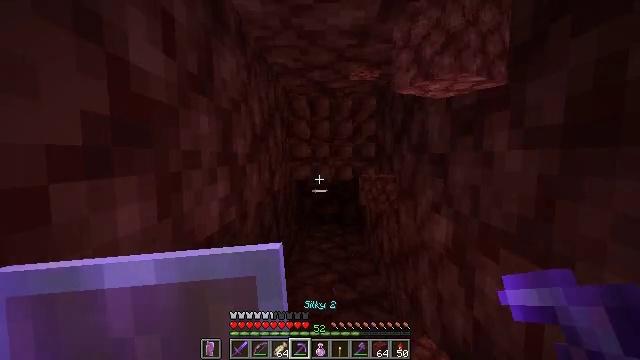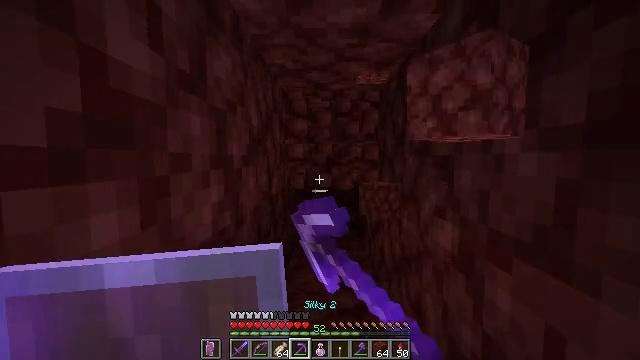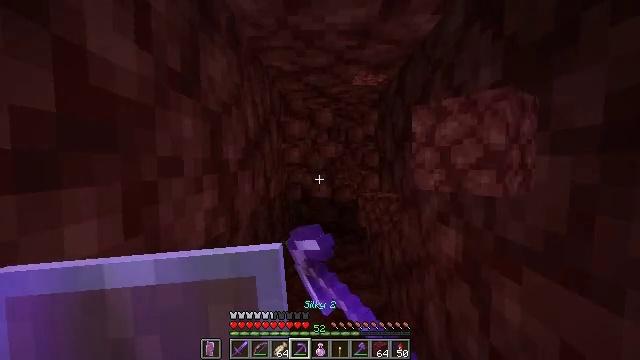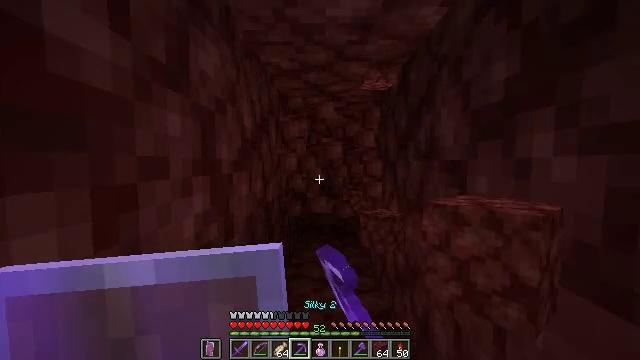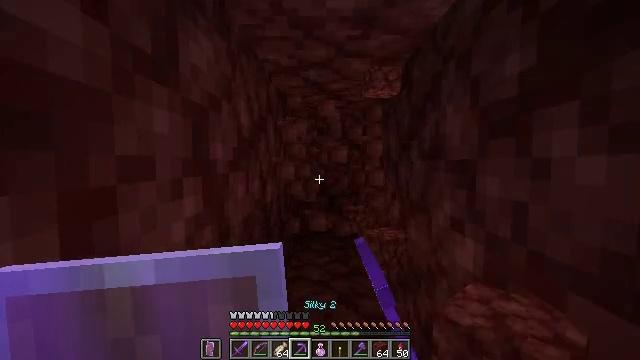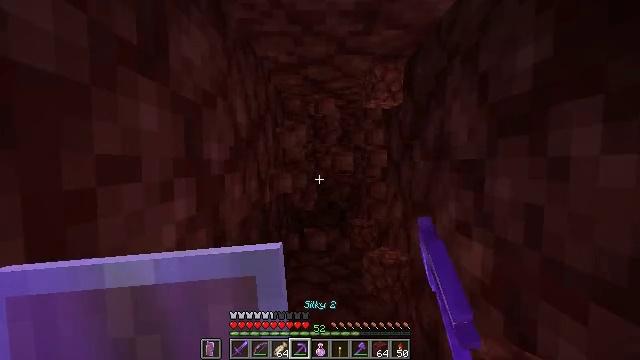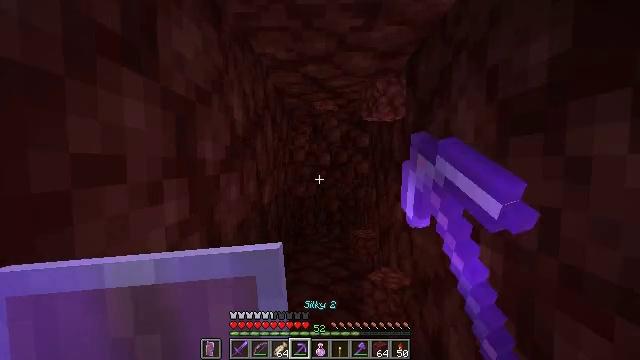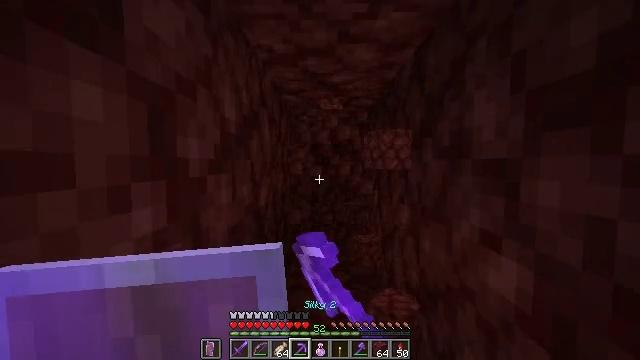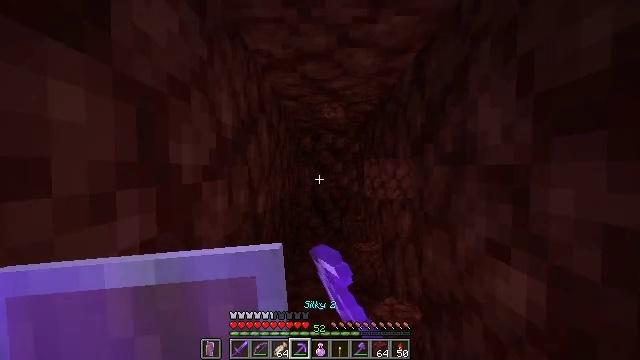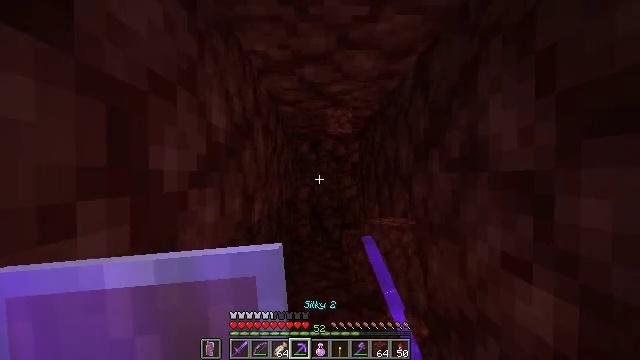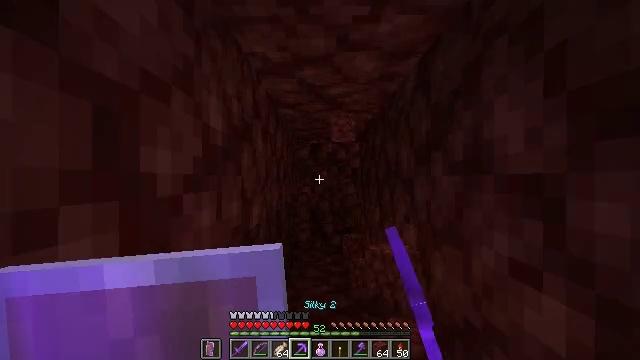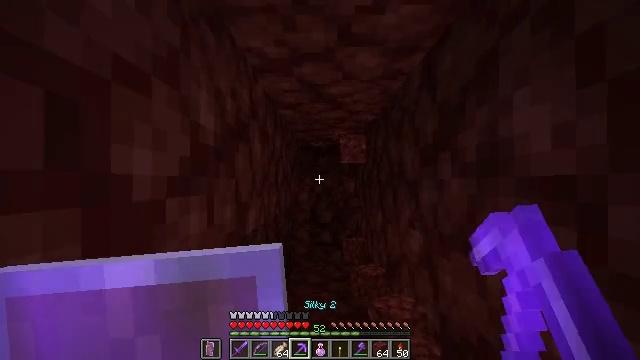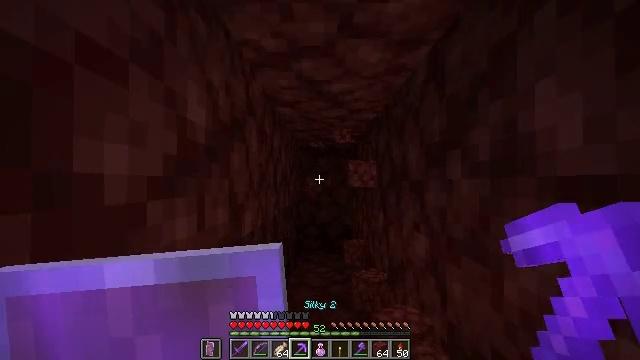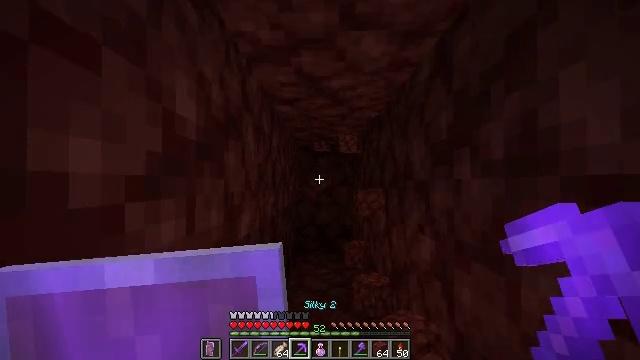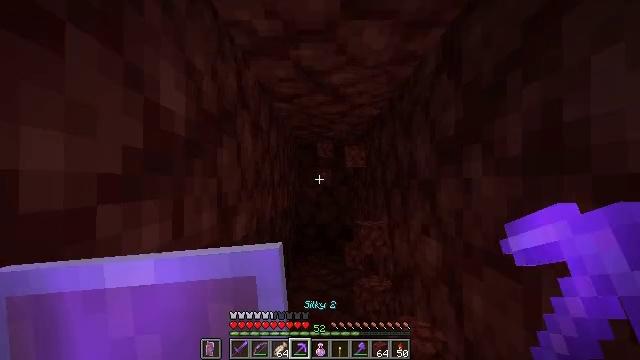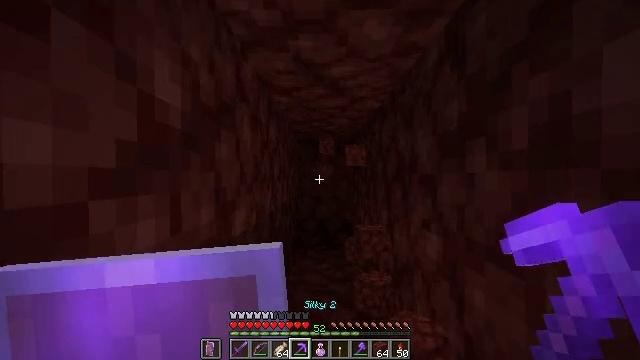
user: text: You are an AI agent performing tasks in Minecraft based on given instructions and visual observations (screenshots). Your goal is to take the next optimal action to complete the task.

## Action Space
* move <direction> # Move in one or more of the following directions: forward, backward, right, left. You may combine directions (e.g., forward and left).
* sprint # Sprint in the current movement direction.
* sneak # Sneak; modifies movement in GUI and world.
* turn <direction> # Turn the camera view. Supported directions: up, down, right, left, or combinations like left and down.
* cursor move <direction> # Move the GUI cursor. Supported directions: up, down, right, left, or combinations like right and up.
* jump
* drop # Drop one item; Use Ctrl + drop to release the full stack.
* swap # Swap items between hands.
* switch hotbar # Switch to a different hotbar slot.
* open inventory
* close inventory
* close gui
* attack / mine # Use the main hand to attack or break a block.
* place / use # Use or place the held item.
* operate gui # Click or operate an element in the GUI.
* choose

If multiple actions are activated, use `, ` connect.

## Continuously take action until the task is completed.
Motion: motion action
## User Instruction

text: Mine the netherrack in the Nether.
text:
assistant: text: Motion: move forward, sneak, attack / mine
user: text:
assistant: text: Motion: move forward, sneak, attack / mine
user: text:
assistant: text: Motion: move forward, sneak, attack / mine
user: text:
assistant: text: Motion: move forward, sneak, attack / mine
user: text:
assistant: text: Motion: move forward, sneak, attack / mine
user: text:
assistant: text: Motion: move forward, sneak, attack / mine
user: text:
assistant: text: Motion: move forward, sneak, attack / mine
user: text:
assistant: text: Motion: move forward, sneak, turn up, attack / mine
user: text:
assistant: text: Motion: move forward, sneak, turn up, attack / mine
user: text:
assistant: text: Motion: move forward, sneak, attack / mine
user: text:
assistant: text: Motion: move forward, sneak, attack / mine
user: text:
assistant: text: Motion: move forward, sneak, attack / mine
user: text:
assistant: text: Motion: move forward, sneak, attack / mine
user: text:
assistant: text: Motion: move forward, sneak, attack / mine
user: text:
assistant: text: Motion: move forward, sneak, turn down, attack / mine
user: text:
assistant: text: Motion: move forward, sneak, turn down, attack / mine
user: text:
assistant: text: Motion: move forward, sneak, turn down, attack / mine
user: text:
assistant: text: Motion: move forward, sneak, attack / mine
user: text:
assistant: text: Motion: move forward, sneak, attack / mine
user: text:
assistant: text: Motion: move forward, sneak, attack / mine
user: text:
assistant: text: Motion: move forward, sneak, attack / mine
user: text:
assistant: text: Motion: move forward, sneak, turn up, attack / mine
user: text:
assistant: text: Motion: move forward, sneak, turn up, attack / mine
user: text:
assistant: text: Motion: move forward, sneak, attack / mine
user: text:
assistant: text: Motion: move forward, sneak, attack / mine
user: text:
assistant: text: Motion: move forward, sneak, attack / mine
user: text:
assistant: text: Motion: move forward, sneak, attack / mine
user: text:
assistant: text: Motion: move forward, sneak, attack / mine
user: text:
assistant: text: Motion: move forward, sneak, attack / mine
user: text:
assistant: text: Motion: move forward, sneak, attack / mine